Question: We would like to add an extra "N/A" and "Don't know"-button to the Rating-component in SurveyJS for React with a custom value. So that for example we have values 1-2-3-4-5 and also N/A. When this button is selected, then the value in final state should be "N/A".
What we tried is adding an after render function:
'''
var nvtRatingAfterRender = function(question, el) {
const parent = el.getElementsByClassName("sv_q_rating")[0];
const newChild = parent.children[0].cloneNode(true);
newChild.children[0].value = -99;
newChild.getElementsByClassName("sv_q_rating_item_text")[0].innerText = "NVT";
newChild.classList.add("nvt-option");
parent.appendChild(newChild);
};
'''
and adding this to the configuration. This results in an error that React does not accept plain HTML/JavaScript buttons:
'''
Uncaught Error: ReactDOMInput: Mixing React and non-React radio inputs with the same 'name' is not supported.
'''
It's not added to the state at the end, nor possible to make it "active" (below we added "NVT" to rating):

Another approach might be to copy the JavaScript code for the full Rating component and just add some extra values (loop from min to max but also add extra buttons).
What is a good way to accomplish adding a custom button to the Rating component that participates in the component?
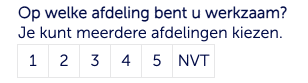
Answer: Answer by <URL>:
> Hello,
You can use the 'rateValues' for this purpose. Here is <URL> and JSON:'''
{
type: "rating",
name: "satisfaction",
title: "How satisfied are you with the Product?",
rateValues: [
1, 2, 3, 4, 5, {value: 'anyvalue', text: "NVT"}
]
}
'''
Thank you,
Andrew
SurveyJS Team